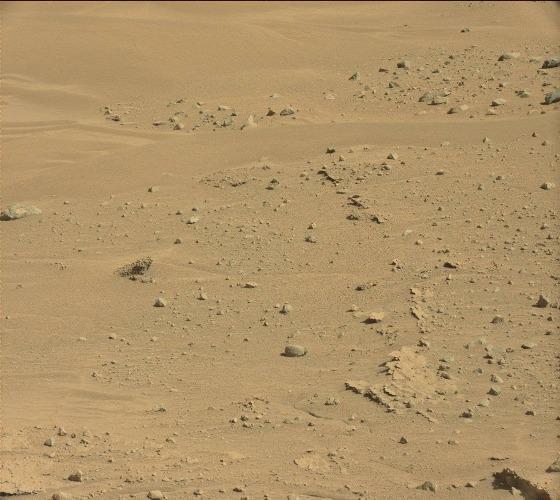
Terrain classes present: Bedrock, Gravel / Sand / Soil, Rock, Shadow